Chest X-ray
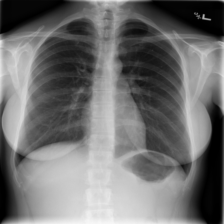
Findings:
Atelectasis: negative
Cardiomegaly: negative
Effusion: negative
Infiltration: positive
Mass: negative
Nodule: negative
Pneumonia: negative
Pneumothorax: negative
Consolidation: negative
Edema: negative
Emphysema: negative
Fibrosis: negative
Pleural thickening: negative
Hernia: negative